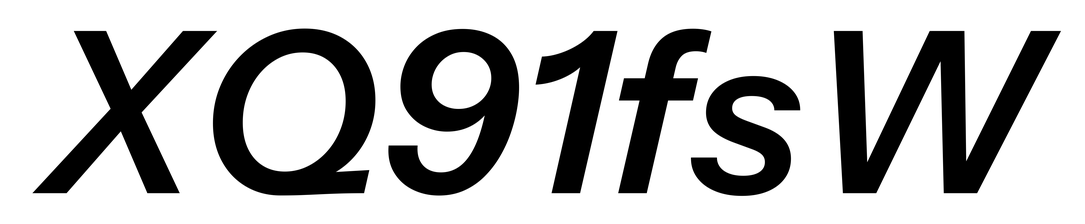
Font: InstrumentSans-Italic_SemiBold_Italic